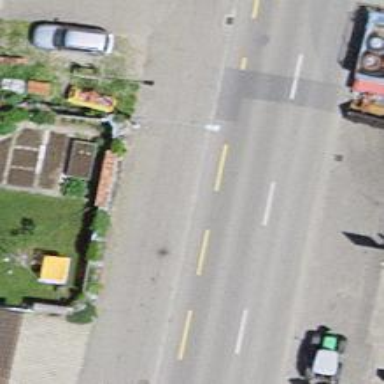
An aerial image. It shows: Bus stop with platform for public transport.